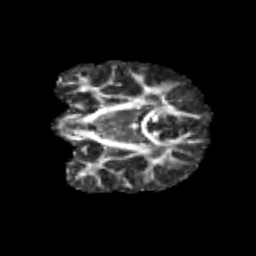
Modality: FA
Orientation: coronal
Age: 10
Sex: male
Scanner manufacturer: siemens
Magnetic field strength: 3 T
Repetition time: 3.8 s
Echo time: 0.07 s